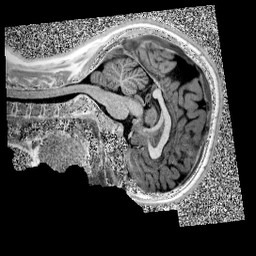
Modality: UNIT1
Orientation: sagittal
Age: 14
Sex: female
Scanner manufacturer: siemens
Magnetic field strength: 3 T
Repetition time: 4 s
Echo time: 0.00299 s